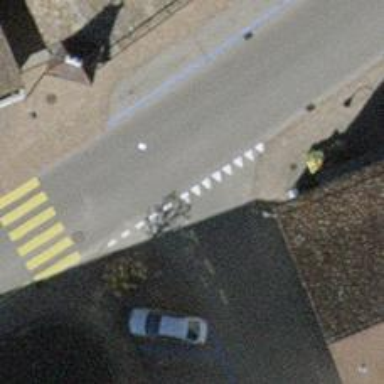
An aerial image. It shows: Road with "give way" sign.